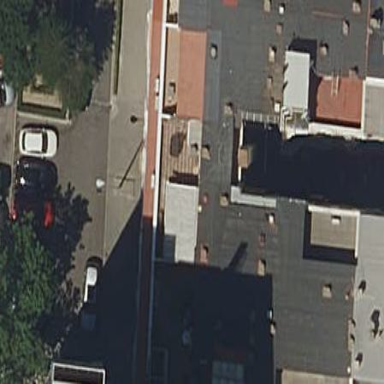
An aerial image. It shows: Part of building.